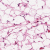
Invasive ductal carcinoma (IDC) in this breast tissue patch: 0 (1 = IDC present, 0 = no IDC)